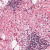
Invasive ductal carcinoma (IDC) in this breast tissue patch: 0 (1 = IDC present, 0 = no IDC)